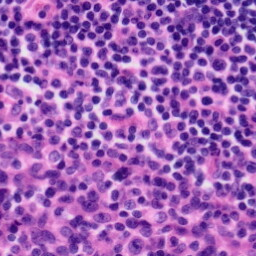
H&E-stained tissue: Tonsil